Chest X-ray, AP view. Patient: 80 years old, sex M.
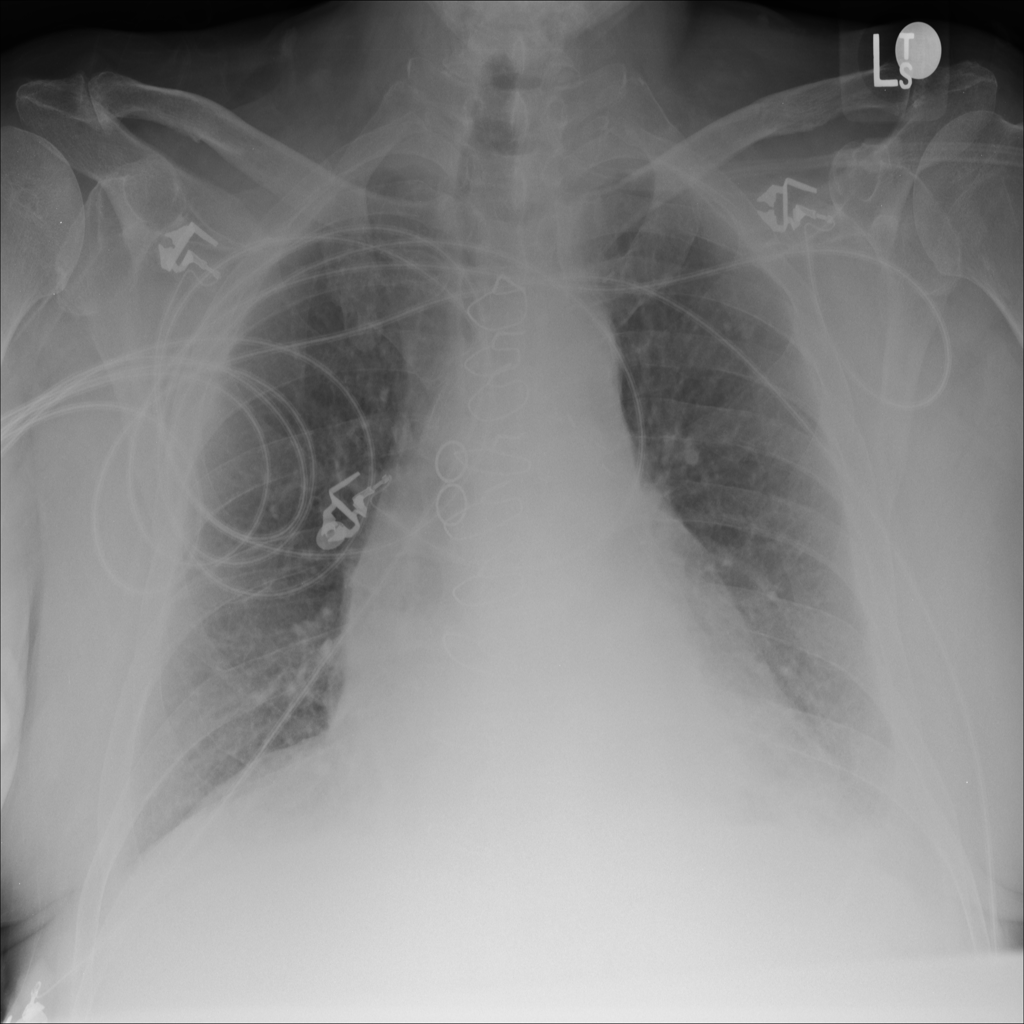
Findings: No Finding